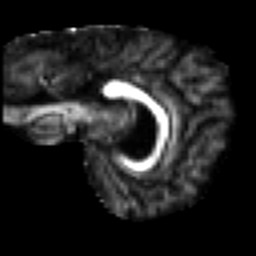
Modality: FA
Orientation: sagittal
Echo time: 0.087 s